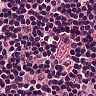
Metastatic tissue present: no